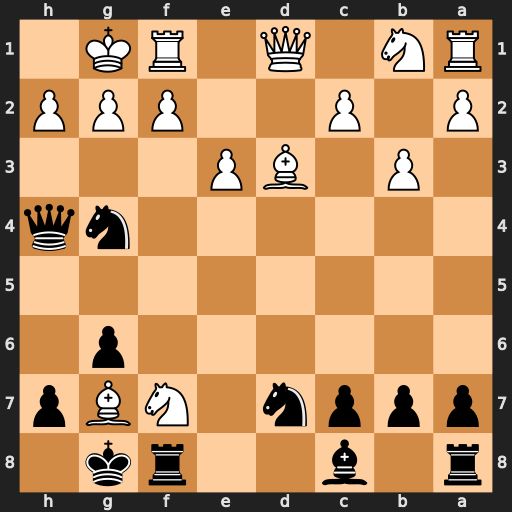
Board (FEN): r1b2rk1/pppn1NBp/6p1/8/6nq/1P1BP3/P1P2PPP/RN1Q1RK1
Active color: b
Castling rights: -
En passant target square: -
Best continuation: Qxh2#